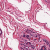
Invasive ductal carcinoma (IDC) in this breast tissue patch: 0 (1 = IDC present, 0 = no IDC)